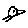
Label: bird